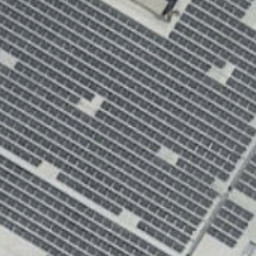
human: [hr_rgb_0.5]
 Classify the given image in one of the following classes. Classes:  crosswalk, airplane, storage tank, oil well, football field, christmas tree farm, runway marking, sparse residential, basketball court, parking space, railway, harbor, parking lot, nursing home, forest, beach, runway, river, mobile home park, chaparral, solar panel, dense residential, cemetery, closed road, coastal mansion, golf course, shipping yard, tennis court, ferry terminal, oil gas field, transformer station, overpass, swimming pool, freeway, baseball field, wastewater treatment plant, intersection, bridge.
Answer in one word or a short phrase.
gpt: solar panel